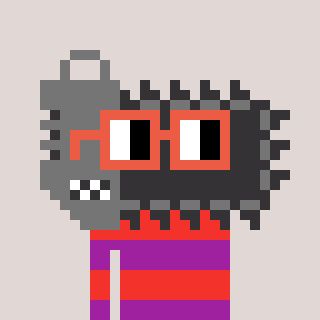
a pixel art character with square orange glasses, a chainsaw-shaped head and a magenta-colored body on a warm background